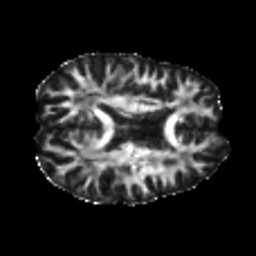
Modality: FA
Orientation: axial
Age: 21
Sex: male
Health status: healthy
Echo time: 0.074 s